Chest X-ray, PA view. Patient: 29 years old, sex M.
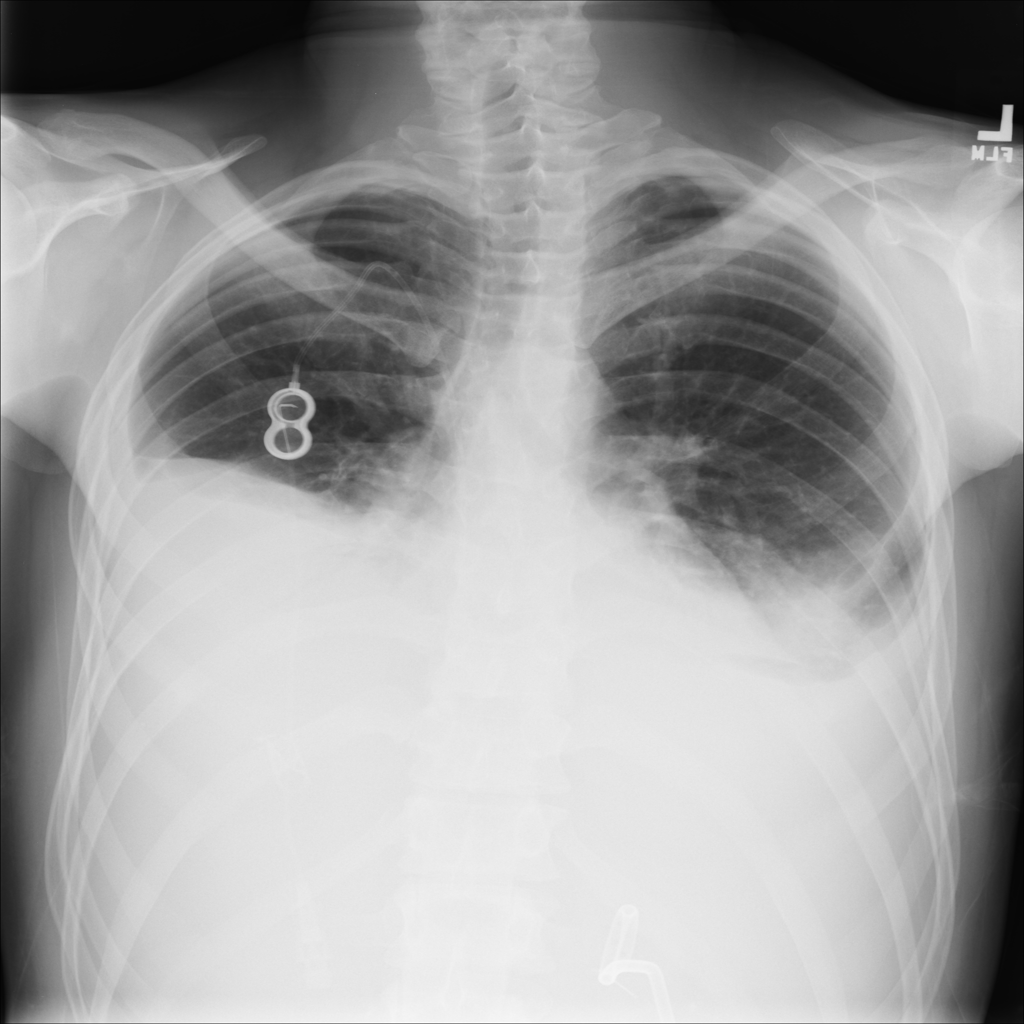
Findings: Effusion